Aerial crown-view tile of a tropical tree (Barro Colorado Island, Panama), acquired 20250124:
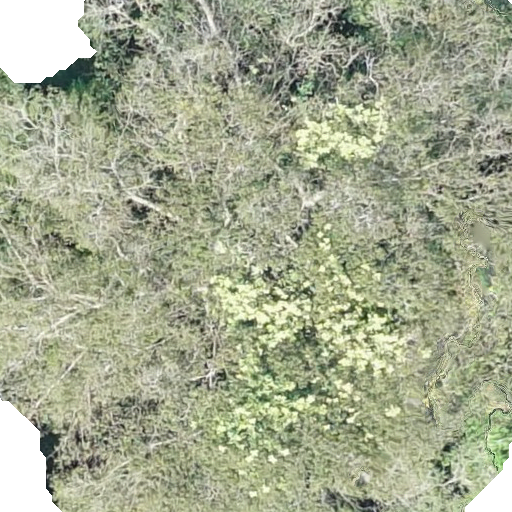
Species: Hura crepitans
GBIF accepted scientific name: Hura crepitans
Crown area: 525.11 m²